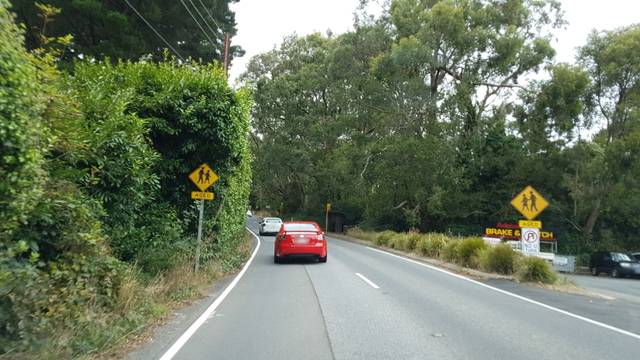
Region: Australia
Coordinates: -34.997, 138.707